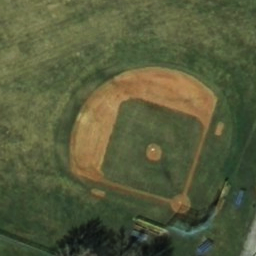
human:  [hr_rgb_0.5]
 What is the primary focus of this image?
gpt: baseball diamond